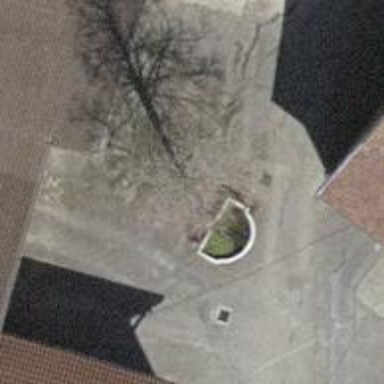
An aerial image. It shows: Beautiful fountain.